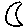
Label: moon